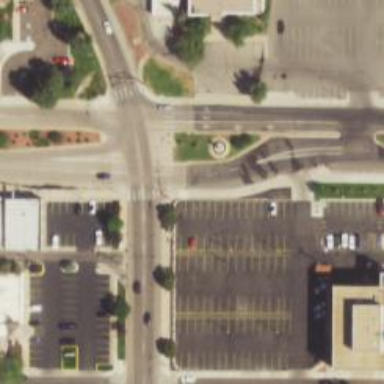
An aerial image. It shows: Footway located on traffic island.